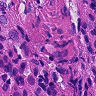
Metastatic tissue present: yes